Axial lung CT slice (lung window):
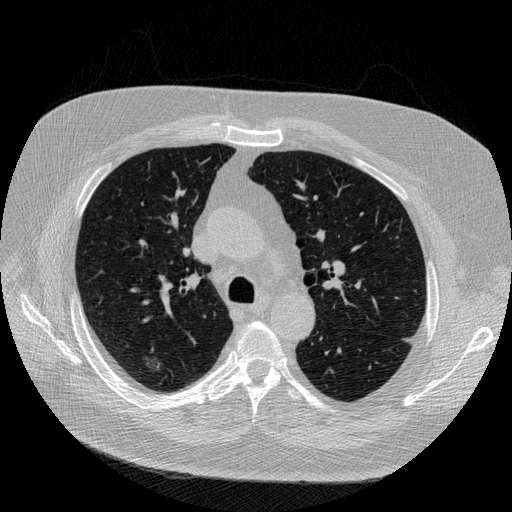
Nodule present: yes
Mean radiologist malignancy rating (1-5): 3